Question: <URL>
I'm working on a parser for the <URL> to test the lexer/parser's strength, and have passed nearly all tests. is on in an 'elseif' statement, containing an expression with:
- - - -
...like so:
'elseif(si__DroneSystem___data_V[this]!=-1)then' .
Any changes I've made to the grammar fails to get <URL> to recognize this input as a proper expression. The following grammar is what I've managed to write, thus far:
'''
grammar Jass;
//----------------------------------------------------------------------
// Global Declarations
//----------------------------------------------------------------------
program : file+
;
file : declaration* function
;
declaration : globals | typedef | native_func
;
typedef : KEYWORD_TYPE identifier KEYWORD_EXTENDS (TYPE_HANDLE | identifier)
;
globals : KEYWORD_GLOBALS global_var_list KEYWORD_ENDGLOBALS
;
global_var_list : var_declaration*
;
native_func : KEYWORD_CONSTANT? KEYWORD_NATIVE func_declaration
;
func_declaration : identifier KEYWORD_TAKES (KEYWORD_NOTHING | parameter_list) KEYWORD_RETURNS (KEYWORD_NOTHING | type)
;
parameter_list : type identifier (',' type identifier)*
;
function : KEYWORD_CONSTANT? KEYWORD_FUNCTION func_declaration local_var_list statement_list KEYWORD_ENDFUNCTION
;
//----------------------------------------------------------------------
// Local Declarations
//----------------------------------------------------------------------
local_var_list : (KEYWORD_LOCAL? var_declaration)*
;
var_declaration : KEYWORD_CONSTANT type identifier '=' expression
| type identifier ('=' expression)? | type TYPE_ARRAY identifier
;
//----------------------------------------------------------------------
// Statements
//----------------------------------------------------------------------
statement_list : statement*
;
statement : set | call | if_statement | loop | exitwhen | return_statement | debug
;
set : KEYWORD_SET identifier '=' expression | KEYWORD_SET identifier OPENBRACKET expression CLOSEBRACKET '=' expression
;
call : KEYWORD_CALL identifier OPENPARENTHESIS args? CLOSEPARENTHESIS
;
args : expression (COMMA expression)*
;
if_statement : KEYWORD_IF expression KEYWORD_THEN statement_list else_clause? KEYWORD_ENDIF
;
else_clause : KEYWORD_ELSEIF ((OPENPARENTHESIS expression CLOSEPARENTHESIS) | expression) KEYWORD_THEN statement_list
| KEYWORD_ELSE ((OPENPARENTHESIS statement_list CLOSEPARENTHESIS) | statement_list) else_clause?
;
loop : KEYWORD_LOOP statement_list KEYWORD_ENDLOOP
;
// must appear in a loop
exitwhen : KEYWORD_EXITWHEN expression
;
return_statement : KEYWORD_RETURN expression?
;
debug : KEYWORD_DEBUG (set | call | if_statement | loop)
;
//----------------------------------------------------------------------
// Expressions
//----------------------------------------------------------------------
expression : parenthesis
| func_call
| array_ref
| (boolean_expression | binary_operation)
| unary_operation
| function_reference
| const_statement
| identifier
;
binary_operation : terminal (('+'|'-'|'*'|'/'|'>'|'<'|'=='|'!='|'>='|'<=') terminal)
;
unary_operation : ('+'|'-'|'not') terminal
;
boolean_expression : ('and'|'not')? terminal (('=='|'!=') terminal) ('and'|'or')?
;
terminal : factor*/(factor)
;
factor : identifier
| const_statement
| parenthesis
| brackets
;
parenthesis : OPENPARENTHESIS expression CLOSEPARENTHESIS
;
brackets : OPENBRACKET expression CLOSEBRACKET
;
// expression must be integer or real when used with unary '+'
func_call : identifier OPENPARENTHESIS args? CLOSEPARENTHESIS
;
array_ref : identifier OPENBRACKET expression CLOSEBRACKET
;
function_reference : KEYWORD_FUNCTION identifier
;
const_statement : INTEGER_CONST | REAL_CONST | BOOL_CONST | STRING_CONST | ASSIGNMENT_TYPE_NULL
;
FOURCC : QUOTATION_SINGLE . . . . QUOTATION_SINGLE
;
INTEGER_CONST : DECIMAL | OCTAL | HEXIDECIMAL | FOURCC
;
DECIMAL : (DIGIT)+ | (DIGIT+) '.' (DIGIT+)?
;
OCTAL : '0'..'7'+
;
HEXIDECIMAL : '$'(DIGIT|'a'..'f'|'A'..'F')+ | '0'('x'|'X')(DIGIT|'a'..'f'|'A'..'F')+
;
REAL_CONST : (DIGIT)+'.'(DIGIT)* | '.'(DIGIT)+
;
BOOL_CONST : ASSIGNMENT_TYPE_TRUE | ASSIGNMENT_TYPE_FALSE
;
// any double-quotes in the string must be escaped with STRING_CONST : QUOTATION_DOUBLE .*? QUOTATION_DOUBLE
;
//----------------------------------------------------------------------
// Base
//----------------------------------------------------------------------
type : nativetype | commontype
;
identifier : ID
;
//////////////////////////////////////////////////////////////////////////////////////////////
// TYPES
//////////////////////////////////////////////////////////////////////////////////////////////
TYPE_BOOLEAN : 'boolean'
;
TYPE_CODE : 'code'
;
TYPE_HANDLE : 'handle'
;
TYPE_INTEGER : 'integer'
;
TYPE_REAL : 'real'
;
TYPE_STRING : 'string'
;
TYPE_ARRAY : 'array'
;
nativetype : TYPE_BOOLEAN
| TYPE_CODE
| TYPE_HANDLE
| TYPE_INTEGER
| TYPE_REAL
| TYPE_STRING
| TYPE_ARRAY
;
TYPE_ABILITY : 'ability'
;
TYPE_AGENT : 'agent'
;
TYPE_AIDIFFICULTY : 'aidifficulty'
;
TYPE_ALLIANCETYPE : 'alliancetype'
;
TYPE_ATTACKTYPE : 'attacktype'
;
TYPE_BLENDMODE : 'blendmode'
;
TYPE_BOOLEXPR : 'boolexpr'
;
TYPE_BUFF : 'buff'
;
TYPE_BUTTON : 'button'
;
TYPE_CAMERAFIELD : 'camerafield'
;
TYPE_CAMERASETUP : 'camerasetup'
;
TYPE_CONDITIONFUNC : 'conditionfunc'
;
TYPE_DAMAGETYPE : 'damagetype'
;
TYPE_DEFEATCONDITION : 'defeatcondition'
;
TYPE_DESTRUCTABLE : 'destructable'
;
TYPE_DIALOG : 'dialog'
;
TYPE_DIALOGEVENT : 'dialogevent'
;
TYPE_EFFECT : 'effect'
;
TYPE_EVENTID : 'eventid'
;
TYPE_FGAMESTATE : 'fgamestate'
;
TYPE_FILTERFUNC : 'filterfunc'
;
TYPE_FOGMODIFIER : 'fogmodifier'
;
TYPE_FOGSTATE : 'fogstate'
;
TYPE_FORCE : 'force'
;
TYPE_GAMECACHE : 'gamecache'
;
TYPE_GAMEDIFFICULTY : 'gamedifficulty'
;
TYPE_GAMEEVENT : 'gameevent'
;
TYPE_GAMESPEED : 'gamespeed'
;
TYPE_GAMESTATE : 'gamestate'
;
TYPE_GAMETYPE : 'gametype'
;
TYPE_GROUP : 'group'
;
TYPE_HASHTABLE : 'hashtable'
;
TYPE_IGAMESTATE : 'igamestate'
;
TYPE_IMAGE : 'image'
;
TYPE_ITEM : 'item'
;
TYPE_ITEMPOOL : 'itempool'
;
TYPE_ITEMTYPE : 'itemtype'
;
TYPE_LEADERBOARD : 'leaderboard'
;
TYPE_LIGHTNING : 'lightning'
;
TYPE_LIMITOP : 'limitop'
;
TYPE_LOCATION : 'location'
;
TYPE_MAPCONTROL : 'mapcontrol'
;
TYPE_MAPDENSITY : 'mapdensity'
;
TYPE_MAPFLAG : 'mapflag'
;
TYPE_MAPSETTING : 'mapsettings'
;
TYPE_MAPVISIBILITY : 'mapvisibility'
;
TYPE_MULTIBOARD : 'multiboard'
;
TYPE_MULTIBOARDITEM : 'multiboarditem'
;
TYPE_PATHINGTYPE : 'pathingtype'
;
TYPE_PLACEMENT : 'placement'
;
TYPE_PLAYER : 'player'
;
TYPE_PLAYERCOLOR : 'playercolor'
;
TYPE_PLAYEREVENT : 'playerevent'
;
TYPE_PLAYERGAMERESULT : 'playergameresult'
;
TYPE_PLAYERSCORE : 'playerscore'
;
TYPE_PLAYERSLOTSTATE : 'playerslotstate'
;
TYPE_PLAYERSTATE : 'playerstate'
;
TYPE_PLAYERUNITEVENT : 'playerunitevent'
;
TYPE_QUEST : 'quest'
;
TYPE_QUESTITEM : 'questitem'
;
TYPE_RACE : 'race'
;
TYPE_RACEPREFERENCE : 'racepreference'
;
TYPE_RARITYCONTROL : 'raritycontrol'
;
TYPE_RECT : 'rect'
;
TYPE_REGION : 'region'
;
TYPE_SOUND : 'sound'
;
TYPE_SOUNDTYPE : 'soundtype'
;
TYPE_STARTLOCPRIO : 'startlocprio'
;
TYPE_TERRAINDEFORMATION : 'terraindeformation'
;
TYPE_TEXMAPFLAGS : 'texmapflags'
;
TYPE_TEXTTAG : 'texttag'
;
TYPE_TIMER : 'timer'
;
TYPE_TIMERDIALOG : 'timerdialog'
;
TYPE_TRACKABLE : 'trackable'
;
TYPE_TRIGGER : 'trigger'
;
TYPE_TRIGGERACTION : 'triggeraction'
;
TYPE_TRIGGERCONDITION : 'triggercondition'
;
TYPE_UBERSPLAT : 'ubersplat'
;
TYPE_UNIT : 'unit'
;
TYPE_UNITEVENT : 'unitevent'
;
TYPE_UNITPOOL : 'unitpool'
;
TYPE_UNITSTATE : 'unitstate'
;
TYPE_UNITTYPE : 'unittype'
;
TYPE_VERSION : 'version'
;
TYPE_VOLUMEGROUP : 'volumegroup'
;
TYPE_WEAPONTYPE : 'weapontype'
;
TYPE_WEATHEREFFECT : 'weathereffect'
;
TYPE_WIDGET : 'widget'
;
TYPE_WIDGETEVENT : 'widgetevent'
;
commontype : TYPE_ABILITY
| TYPE_AGENT
| TYPE_AIDIFFICULTY
| TYPE_ALLIANCETYPE
| TYPE_ATTACKTYPE
| TYPE_BLENDMODE
| TYPE_BOOLEXPR
| TYPE_BUFF
| TYPE_BUTTON
| TYPE_CAMERAFIELD
| TYPE_CAMERASETUP
| TYPE_CONDITIONFUNC
| TYPE_DAMAGETYPE
| TYPE_DEFEATCONDITION
| TYPE_DESTRUCTABLE
| TYPE_DIALOG
| TYPE_DIALOGEVENT
| TYPE_EFFECT
| TYPE_EVENTID
| TYPE_FGAMESTATE
| TYPE_FILTERFUNC
| TYPE_FOGMODIFIER
| TYPE_FOGSTATE
| TYPE_FORCE
| TYPE_GAMECACHE
| TYPE_GAMEDIFFICULTY
| TYPE_GAMEEVENT
| TYPE_GAMESPEED
| TYPE_GAMESTATE
| TYPE_GAMETYPE
| TYPE_GROUP
| TYPE_HASHTABLE
| TYPE_IGAMESTATE
| TYPE_IMAGE
| TYPE_ITEM
| TYPE_ITEMPOOL
| TYPE_ITEMTYPE
| TYPE_LEADERBOARD
| TYPE_LIGHTNING
| TYPE_LIMITOP
| TYPE_LOCATION
| TYPE_MAPCONTROL
| TYPE_MAPDENSITY
| TYPE_MAPFLAG
| TYPE_MAPSETTING
| TYPE_MAPVISIBILITY
| TYPE_MULTIBOARD
| TYPE_MULTIBOARDITEM
| TYPE_PATHINGTYPE
| TYPE_PLACEMENT
| TYPE_PLAYER
| TYPE_PLAYERCOLOR
| TYPE_PLAYEREVENT
| TYPE_PLAYERGAMERESULT
| TYPE_PLAYERSCORE
| TYPE_PLAYERSLOTSTATE
| TYPE_PLAYERSTATE
| TYPE_PLAYERUNITEVENT
| TYPE_QUEST
| TYPE_QUESTITEM
| TYPE_RACE
| TYPE_RACEPREFERENCE
| TYPE_RARITYCONTROL
| TYPE_RECT
| TYPE_REGION
| TYPE_SOUND
| TYPE_SOUNDTYPE
| TYPE_STARTLOCPRIO
| TYPE_TERRAINDEFORMATION
| TYPE_TEXMAPFLAGS
| TYPE_TEXTTAG
| TYPE_TIMER
| TYPE_TIMERDIALOG
| TYPE_TRACKABLE
| TYPE_TRIGGER
| TYPE_TRIGGERACTION
| TYPE_TRIGGERCONDITION
| TYPE_UBERSPLAT
| TYPE_UNIT
| TYPE_UNITEVENT
| TYPE_UNITPOOL
| TYPE_UNITSTATE
| TYPE_UNITTYPE
| TYPE_VERSION
| TYPE_VOLUMEGROUP
| TYPE_WEAPONTYPE
| TYPE_WEATHEREFFECT
| TYPE_WIDGET
| TYPE_WIDGETEVENT
;
//////////////////////////////////////////////////////////////////////////////////////////////
ASSIGNMENT_TYPE_NULL : 'null'
;
ASSIGNMENT_TYPE_INTEGER : DIGIT
;
ASSIGNMENT_TYPE_REAL : REAL_CONST
;
ASSIGNMENT_TYPE_TRUE : 'true'
;
ASSIGNMENT_TYPE_FALSE : 'false'
;
KEYWORD_DEBUG : 'debug'
;
KEYWORD_EXTENDS : 'extends'
;
KEYWORD_NATIVE : 'native'
;
KEYWORD_FUNCTION : 'function'
;
KEYWORD_ENDFUNCTION : 'endfunction'
;
KEYWORD_TAKES : 'takes'
;
KEYWORD_NOTHING : 'nothing'
;
KEYWORD_RETURNS : 'returns'
;
KEYWORD_CALL : 'call'
;
KEYWORD_RETURN : 'return'
;
KEYWORD_GLOBALS : 'globals'
;
KEYWORD_ENDGLOBALS : 'endglobals'
;
KEYWORD_LOCAL : 'local'
;
KEYWORD_CONSTANT : 'constant'
;
KEYWORD_SET : 'set'
;
KEYWORD_IF : 'if'
;
KEYWORD_THEN : 'then'
;
KEYWORD_ELSEIF : 'elseif'
;
KEYWORD_ELSE : 'else'
;
KEYWORD_ENDIF : 'endif'
;
KEYWORD_LOOP : 'loop'
;
KEYWORD_EXITWHEN : 'exitwhen'
;
KEYWORD_ENDLOOP : 'endloop'
;
KEYWORD_TYPE : 'type'
;
ID : (LETTER)((LETTER|DIGIT|'_'+)*)?
;
fragment
LETTER : '$' // $
| 'A'..'Z' // A-Z
| '_' // _
| 'a'..'z' // a-z
| 'A'..'O' // Latin Capital Letter A with grave - Latin Capital letter O with diaeresis
| 'O'..'o' // Latin Capital letter O with stroke - Latin Small Letter O with diaeresis
| 'o'..'y' // Latin Small Letter O with stroke - Latin Small Letter Y with diaeresis
| 'A'..'' // Latin Capital Letter A with macron - Latin Small Letter O with stroke and acute
| ''..'' // Hiragana
| 'apartment'..'Inc.' // CJK compatibility
| ''..'' // CJK compatibility
| 'Yi '..'' // CJK compatibility
| 'Qi '..'' // CJK compatibility
;
fragment
DIGIT : '0'..'9'/*'0'..'9' // 0-9
| '0'..'9' // Arabic-Indic Digit 0-9
| '0'..'9' // Extended Arabic-Indic Digit 0-9
| '0'..'9' // Devanagari 0-9
| '0'..'9' // Bengali 0-9
| '0'..'9' // Gurmukhi 0-9
| '0'..'9' // Gujarati 0-9
| '0'..'9' // Oriya 0-9
| '1'..'9' // Tami 0-9
| '0'..'9' // Telugu 0-9
| '0'..'9' // Kannada 0-9
| '0'..'9' // Malayala 0-9
| '0'..'9' // Thai 0-9
| '0'..'9' // Lao 0-9
| '0'..'9' // Myanmar 0-9?*/
;
OPENPARENTHESIS : '('
;
CLOSEPARENTHESIS : ')'
;
OPENBRACKET : '['
;
CLOSEBRACKET : ']'
;
QUOTATION_DOUBLE : '"'
;
QUOTATION_SINGLE : '''
;
COMMA : ','
;
WS : (' ' | ' ' | '
'+)+ {skip();}
;
LINE_COMMENT : '//' ~[
]* -> channel(HIDDEN)
;
'''
And from <URL>...
<URL>, and here is an image of the generated parse tree where the first error occurs:

<URL>
who can help me fix this issue: I will gladly upvote your answers, as well as your next 3 questions if you are marked as the answer to this question.
Thanks!
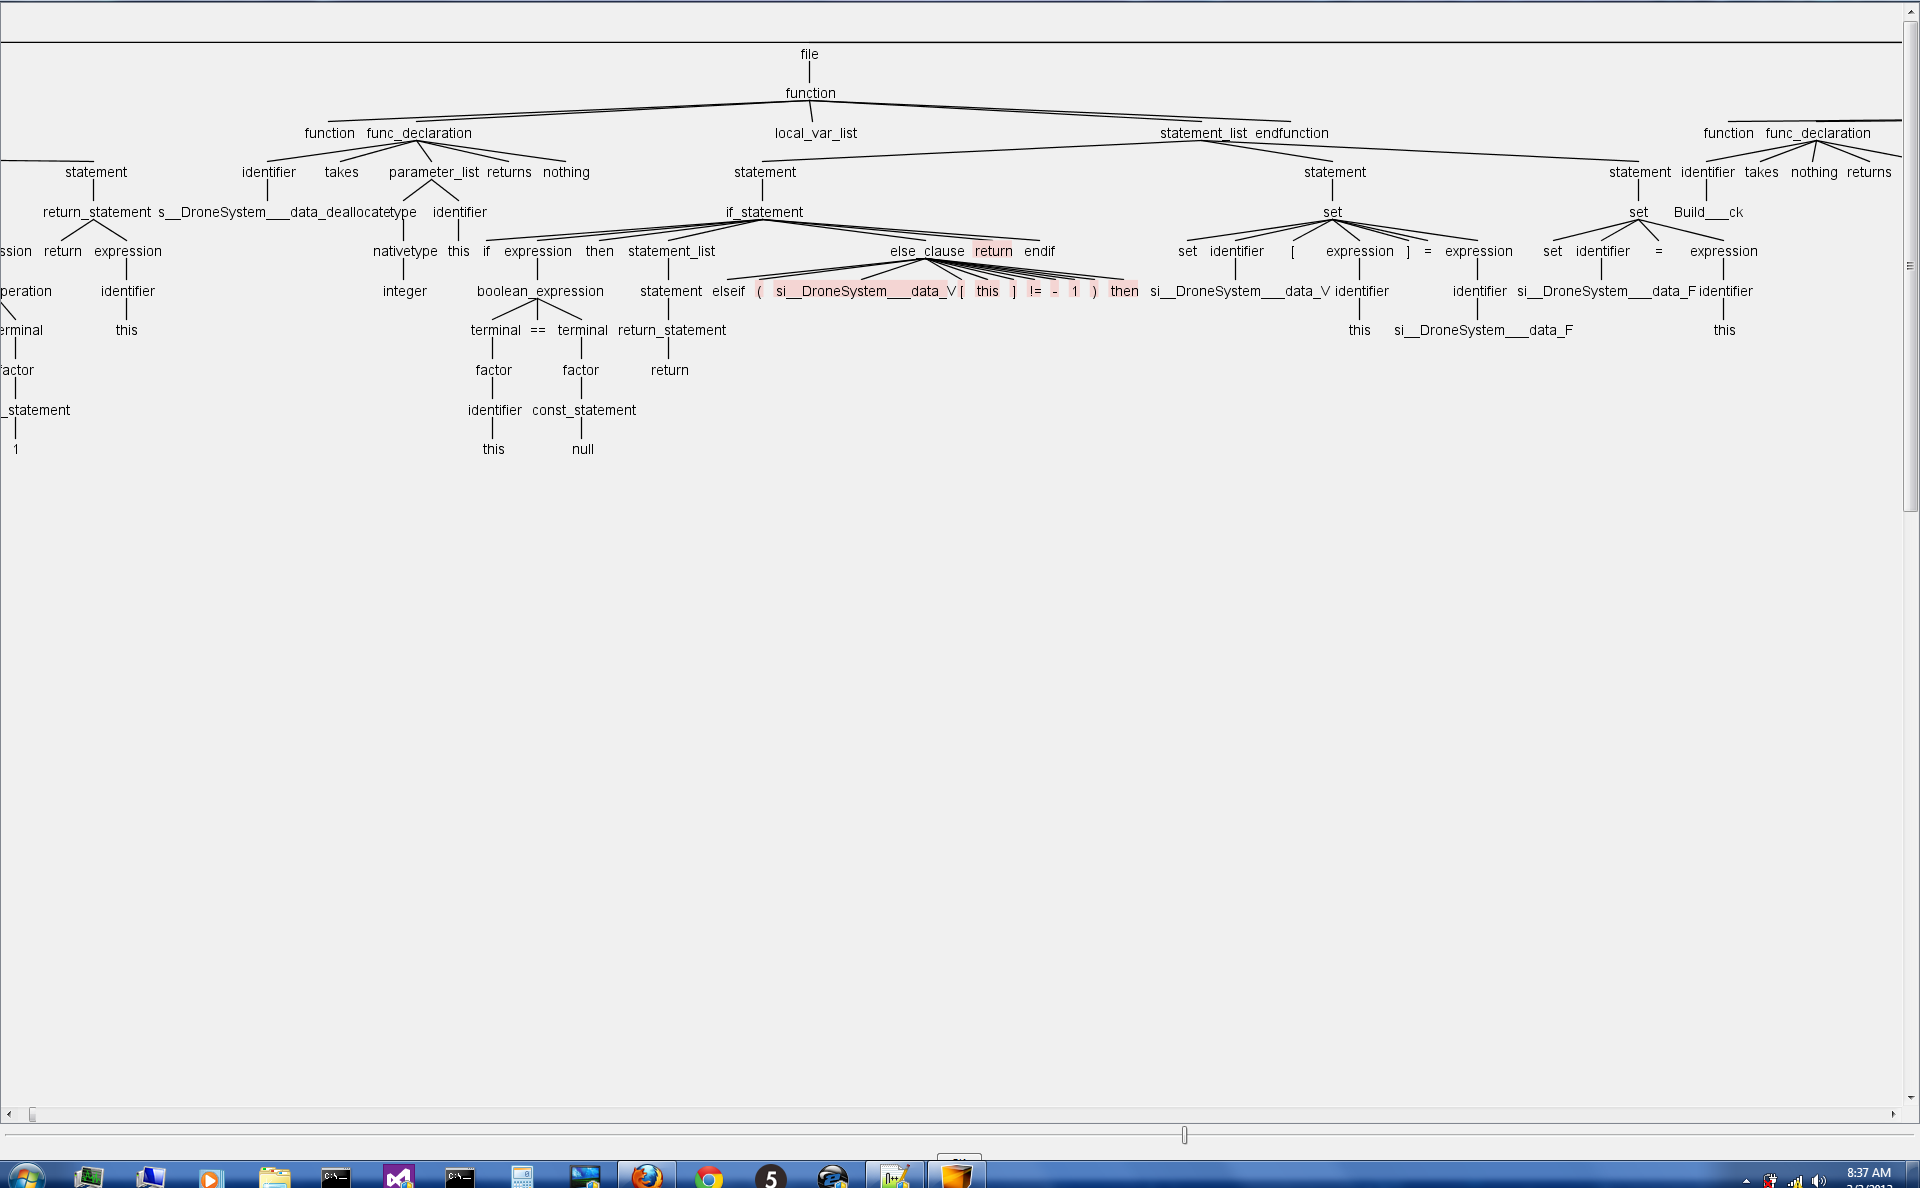
Answer: When looking at the BNF rules of an 'if' statement:
'''
ifthenelse
::= 'if' expr 'then' newline statement_list else_clause? 'endif'
else_clause
::= 'else' newline statement_list
| 'elseif' expr 'then' newline statement_list else_clause?
'''
your translation:
'''
if_statement : KEYWORD_IF expression KEYWORD_THEN statement_list else_clause? KEYWORD_ENDIF
;
else_clause : KEYWORD_ELSEIF ((OPENPARENTHESIS expression CLOSEPARENTHESIS) | expression) KEYWORD_THEN statement_list
| KEYWORD_ELSE ((OPENPARENTHESIS statement_list CLOSEPARENTHESIS) | statement_list) else_clause?
;
'''
is incorrect (you have an optional 'else_clause' in the 'KEYWORD_ELSE' alternative).
It should be:
'''
if_statement : KEYWORD_IF expression KEYWORD_THEN statement_list else_clause? KEYWORD_ENDIF
;
else_clause : KEYWORD_ELSE statement_list
| KEYWORD_ELSEIF expression KEYWORD_THEN statement_list else_clause?
;
'''
And not that you don't need '((OPENPARENTHESIS expression CLOSEPARENTHESIS) | expression)' since a 'expression' already matches ''(' expression ')''.
But the observations above are not the cause of your problem(s). The real issue is that your grammar does not account for unary expressions. It does not match the '-1' in the expression 'si__DroneSystem___data_V[this]!=-1'.
Change your 'expression' rule into this:
'''
expression : OPENPARENTHESIS expression CLOSEPARENTHESIS
| OPENBRACKET expression CLOSEBRACKET
| func_call
| array_ref
| function_reference
| const_statement
| identifier
| '+' expression
| '-' expression
| 'not' expression
| expression ('*'|'/') expression
| expression ('+'|'-') expression
| expression ('>'|'<'|'=='|'!='|'>='|'<=') expression
| expression ('and'|'or') expression
| identifier
;
'''
Now input like this:
'''
if this==null then
return
elseif(si__DroneSystem___data_V[this]!=-1)then
return
endif
'''
will be parsed as follows: